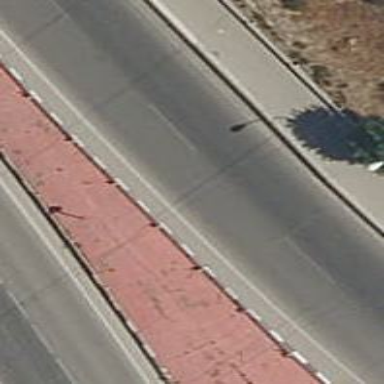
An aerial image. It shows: Asphalt road designated as trunk highway.